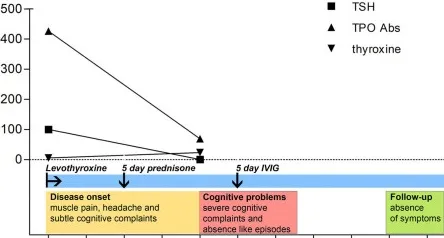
Clinical timeline, IQ, and EEG. (A) Clinical timeline representing the evolution of serological values of creatinine kinase, thyroid-stimulating hormone (TSH), TPO autoantibodies and thyroxine levels. Treatment intervention is also illustrated as well as qualitative disease progression.
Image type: chart (chart)